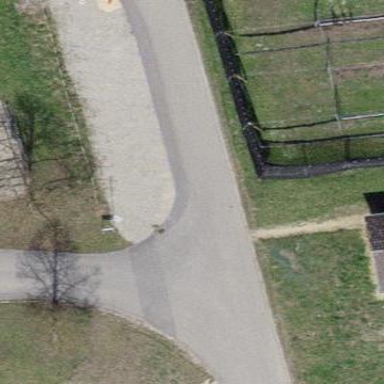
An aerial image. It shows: Parking area with gravel surface.